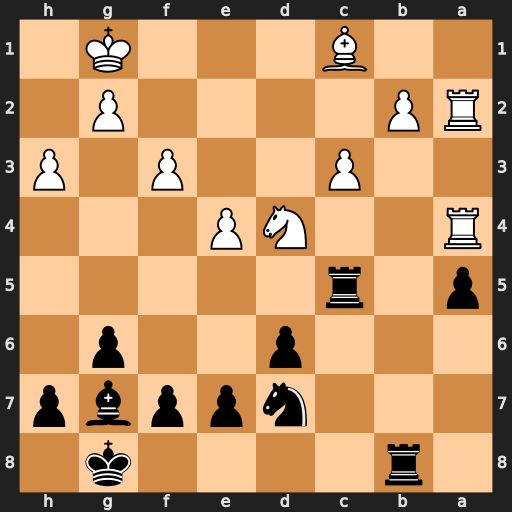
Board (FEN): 1r4k1/3nppbp/3p2p1/p1r5/R2NP3/2P2P1P/RP4P1/2B3K1
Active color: b
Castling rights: -
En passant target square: -
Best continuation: Nb6 Ne2 Nxa4